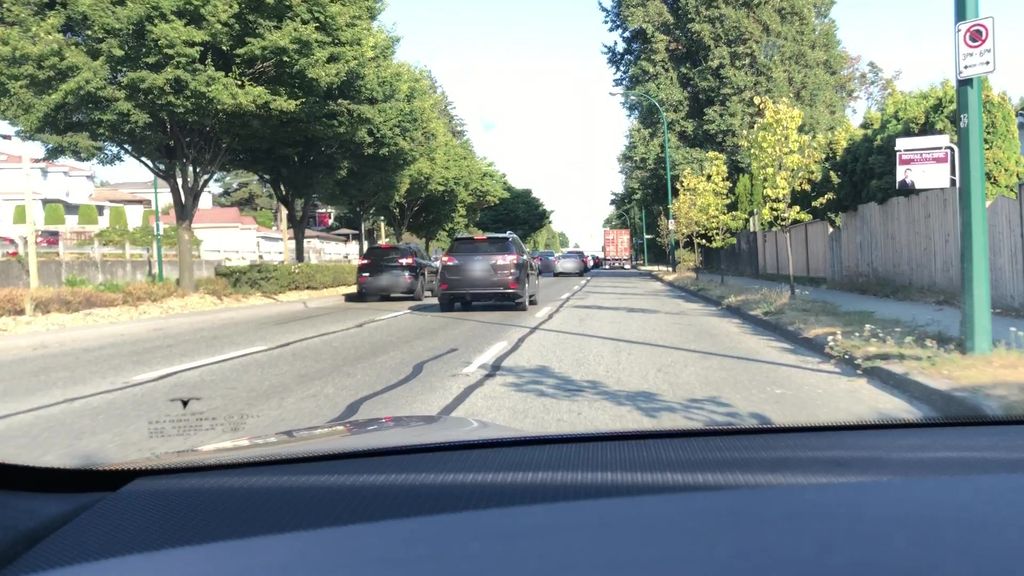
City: vancouver